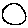
Label: circle